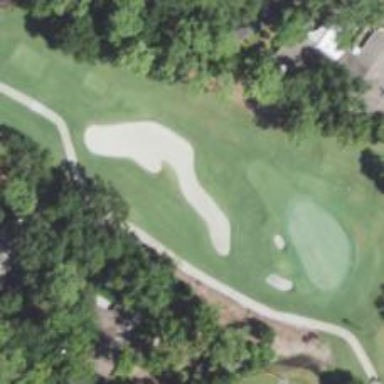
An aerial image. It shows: Sandy area is golf bunker.